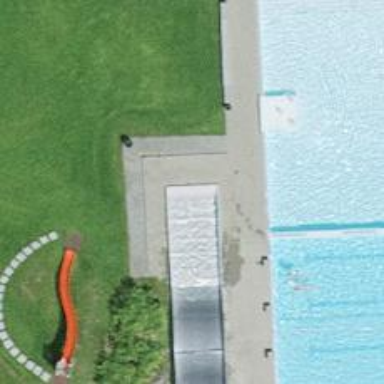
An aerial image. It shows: Playground with slide.